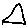
Label: triangle